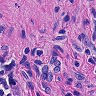
Metastatic tissue present: yes